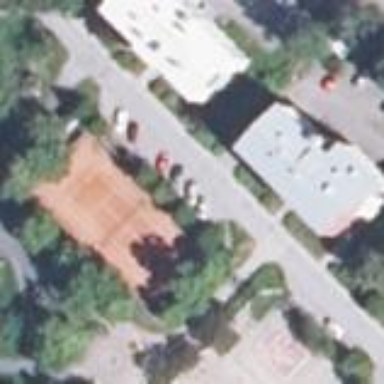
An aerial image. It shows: Tennis court surrounded by fence. It is located on pitch used for leisure land activities.